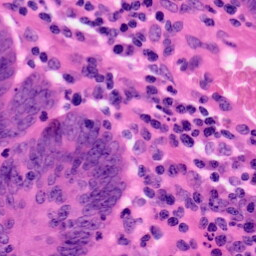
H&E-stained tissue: Colon